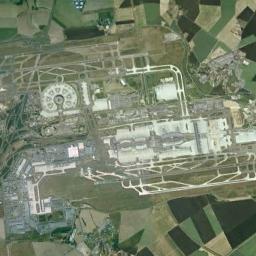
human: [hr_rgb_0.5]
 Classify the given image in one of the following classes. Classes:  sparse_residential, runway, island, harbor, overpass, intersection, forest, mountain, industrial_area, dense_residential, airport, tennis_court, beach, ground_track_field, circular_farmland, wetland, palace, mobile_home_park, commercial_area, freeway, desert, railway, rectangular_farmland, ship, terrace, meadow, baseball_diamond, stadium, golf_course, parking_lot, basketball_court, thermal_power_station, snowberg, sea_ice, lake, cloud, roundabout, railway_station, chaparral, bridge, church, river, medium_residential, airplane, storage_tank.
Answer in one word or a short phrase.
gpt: airport